Aerial crown-view tile of a tropical tree (Barro Colorado Island, Panama), acquired 20241014:
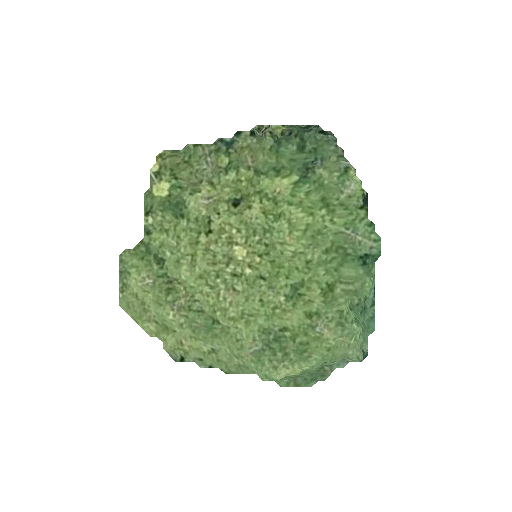
Species: Virola surinamensis
GBIF accepted scientific name: Virola surinamensis
Crown area: 81.631 m²